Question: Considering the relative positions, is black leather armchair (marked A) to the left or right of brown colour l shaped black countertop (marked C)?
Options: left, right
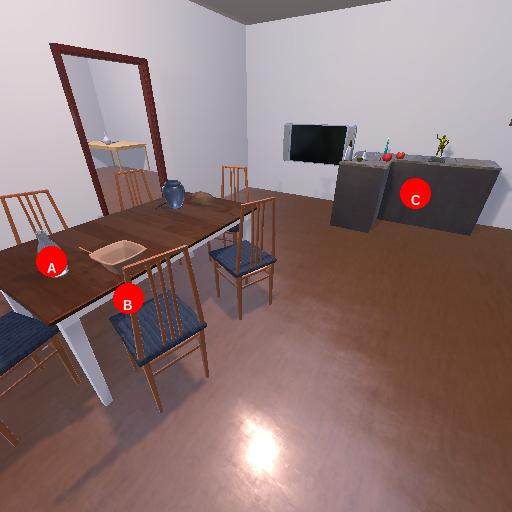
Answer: left